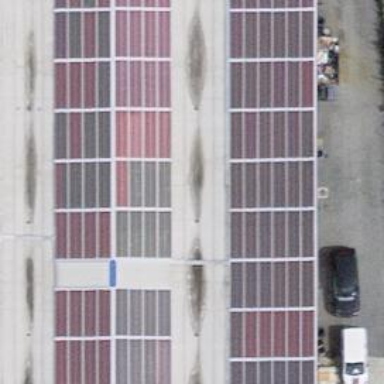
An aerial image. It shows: Solar power generator using photovoltaic method with solar photovoltaic panel types.